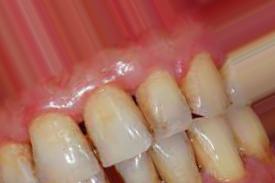
Condition: Tooth Discoloration